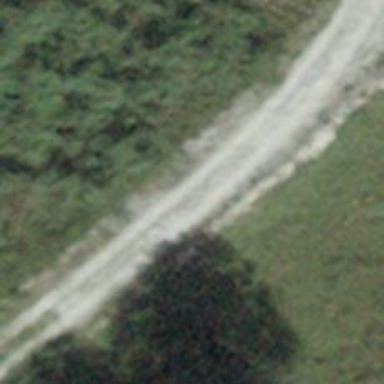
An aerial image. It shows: Unpaved track road.